Question: I'm trying to write a macro in excel to do some mundane task that I need to do in excel. I need an macro that will conditionally format a ranges of values based on the date which is inside the range of values. It needs to be dynamic since the range changes size every time I run. I've attached a picture of what the final sheet should like like with a comment of the reason why it is formatted that way.
I'm very new to VBA so I can't quite seem to figure out how to do this, but need the macro before I will be able to learn VBA well enought to code this up. Would someone mind showing me an example of how this could be done?
Thanks.
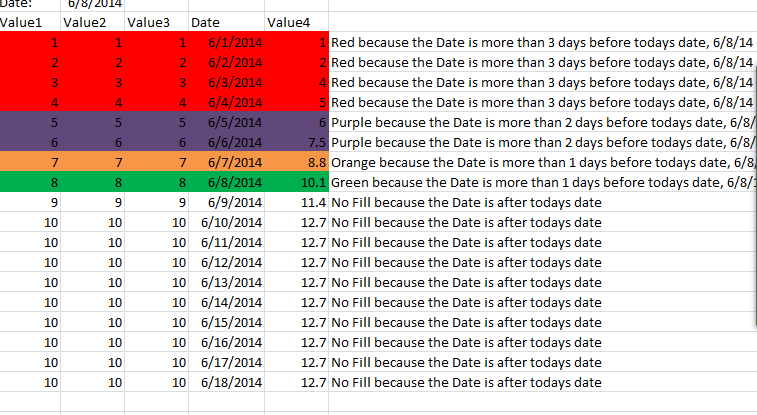
Answer: This should get you on the right track!
'''
Sub Main()
'---Variables---
Dim myRange As Range
'---Customize---
Set myRange = ThisWorkbook.Sheets(1).Range("A:D") 'The range to be formatted
'---Logic---
myRange.FormatConditions.Delete 'Clear
'Rules that are up in the list have higher priority
Call FormatRange(myRange, 3, "=AND($D1<TODAY()-2;NOT(ISBLANK($D1)))")
Call FormatRange(myRange, 29, "=AND($D1<TODAY()-1;NOT(ISBLANK($D1)))")
Call FormatRange(myRange, 45, "=AND($D1<TODAY();NOT(ISBLANK($D1)))")
Call FormatRange(myRange, 10, "=$D1=TODAY()")
'Note that you may have to use , instead of ; depending on your localization!
'You can find ColorIndexes from http://dmcritchie.mvps.org/excel/colors.htm
End Sub
'A support method that makes creating new conditional formats a little easier
Public Sub FormatRange(r As Range, colorIndex As Integer, formula As String)
r.FormatConditions.Add xlExpression, Formula1:=formula
r.FormatConditions(r.FormatConditions.Count).Interior.colorIndex = colorIndex
End Sub
'''
Copy the code to a new code module in the Visual Basic editor (ALT+F11).
You can switch the range to the one you need to format and either modify the sample formulas to suit your needs or create new ones.
You can find the ColorIndexes <URL>.
HTH